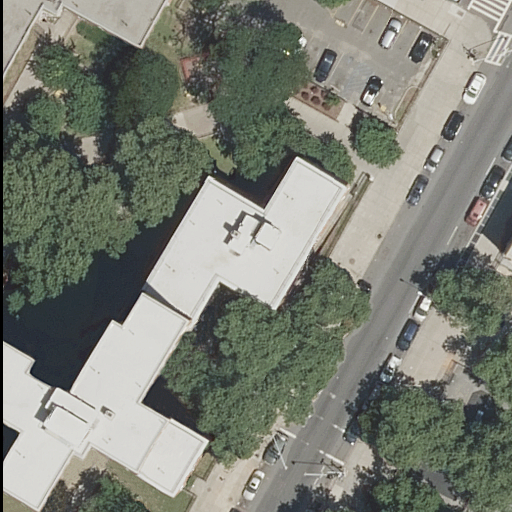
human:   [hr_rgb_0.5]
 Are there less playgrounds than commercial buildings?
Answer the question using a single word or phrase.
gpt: no

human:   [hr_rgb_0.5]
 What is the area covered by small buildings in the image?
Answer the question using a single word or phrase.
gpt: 1m2

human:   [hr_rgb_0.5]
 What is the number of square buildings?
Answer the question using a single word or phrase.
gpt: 0

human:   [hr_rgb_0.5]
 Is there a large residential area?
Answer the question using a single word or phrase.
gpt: yes

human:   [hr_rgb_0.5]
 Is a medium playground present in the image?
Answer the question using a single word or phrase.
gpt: no

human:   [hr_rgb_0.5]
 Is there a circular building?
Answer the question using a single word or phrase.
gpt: no

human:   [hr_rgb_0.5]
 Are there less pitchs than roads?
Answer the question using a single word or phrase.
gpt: no

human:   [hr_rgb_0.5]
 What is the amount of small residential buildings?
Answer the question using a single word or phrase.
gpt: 1

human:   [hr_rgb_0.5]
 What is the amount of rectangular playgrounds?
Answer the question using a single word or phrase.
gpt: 1

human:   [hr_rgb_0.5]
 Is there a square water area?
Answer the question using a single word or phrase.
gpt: no

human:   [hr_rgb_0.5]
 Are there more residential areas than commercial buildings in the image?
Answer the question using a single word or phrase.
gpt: yes

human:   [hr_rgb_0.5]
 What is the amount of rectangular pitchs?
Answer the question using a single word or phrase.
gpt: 2

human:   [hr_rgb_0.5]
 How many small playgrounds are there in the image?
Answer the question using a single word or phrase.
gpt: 0

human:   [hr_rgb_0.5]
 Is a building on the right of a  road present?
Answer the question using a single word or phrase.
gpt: yes

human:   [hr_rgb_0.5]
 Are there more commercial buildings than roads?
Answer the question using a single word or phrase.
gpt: no

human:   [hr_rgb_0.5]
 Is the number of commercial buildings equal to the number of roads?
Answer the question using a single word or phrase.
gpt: no

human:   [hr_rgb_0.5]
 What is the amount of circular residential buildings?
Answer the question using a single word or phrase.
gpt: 0

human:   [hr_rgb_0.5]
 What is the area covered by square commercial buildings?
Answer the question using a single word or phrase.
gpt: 0m2

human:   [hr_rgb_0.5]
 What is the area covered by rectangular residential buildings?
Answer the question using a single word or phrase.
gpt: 1m2

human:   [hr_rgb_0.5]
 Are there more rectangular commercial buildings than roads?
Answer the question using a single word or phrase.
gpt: no

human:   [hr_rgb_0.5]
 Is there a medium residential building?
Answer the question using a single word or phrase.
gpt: yes

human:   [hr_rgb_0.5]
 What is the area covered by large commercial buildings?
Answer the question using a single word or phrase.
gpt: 0m2

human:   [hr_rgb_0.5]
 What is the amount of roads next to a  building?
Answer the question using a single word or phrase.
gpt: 2

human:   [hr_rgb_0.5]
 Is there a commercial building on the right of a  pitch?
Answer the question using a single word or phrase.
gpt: no

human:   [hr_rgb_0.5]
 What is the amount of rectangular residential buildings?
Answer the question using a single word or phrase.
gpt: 1

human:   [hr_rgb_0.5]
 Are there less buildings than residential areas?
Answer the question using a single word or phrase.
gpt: no

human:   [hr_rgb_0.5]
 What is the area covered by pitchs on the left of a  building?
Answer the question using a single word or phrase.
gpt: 0m2

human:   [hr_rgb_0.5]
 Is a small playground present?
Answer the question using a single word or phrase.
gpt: no

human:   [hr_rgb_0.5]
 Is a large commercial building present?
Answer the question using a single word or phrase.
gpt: no

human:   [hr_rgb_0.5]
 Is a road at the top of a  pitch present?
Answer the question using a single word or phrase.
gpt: yes

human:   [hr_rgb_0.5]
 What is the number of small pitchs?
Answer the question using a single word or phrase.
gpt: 2

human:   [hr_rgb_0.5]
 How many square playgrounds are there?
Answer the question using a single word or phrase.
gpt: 0

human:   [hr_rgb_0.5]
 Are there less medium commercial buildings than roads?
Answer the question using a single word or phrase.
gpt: yes

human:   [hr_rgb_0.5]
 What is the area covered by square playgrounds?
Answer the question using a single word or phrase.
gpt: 0m2

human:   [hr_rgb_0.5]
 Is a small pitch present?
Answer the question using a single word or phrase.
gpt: yes

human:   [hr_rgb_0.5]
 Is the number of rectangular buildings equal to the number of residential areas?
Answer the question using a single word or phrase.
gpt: yes